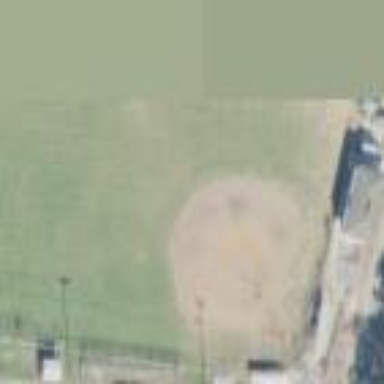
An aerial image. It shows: Baseball pitch for leisure and sports activities.